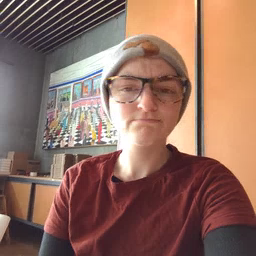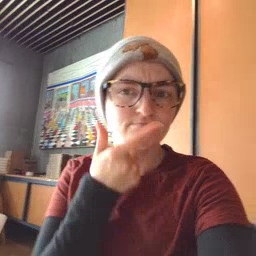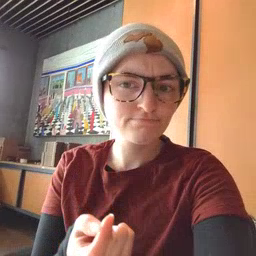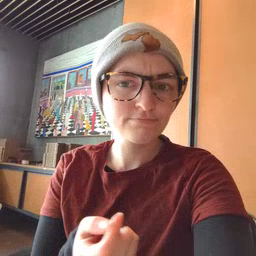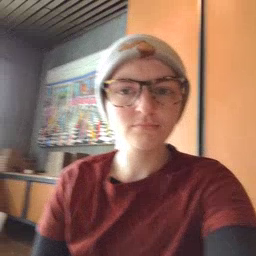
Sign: into